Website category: book
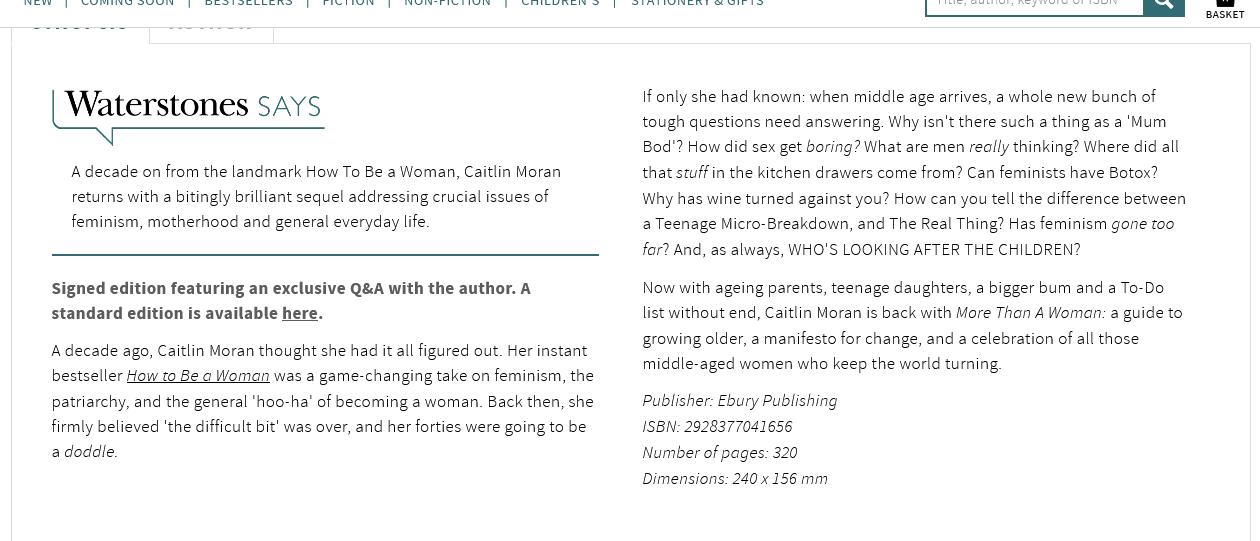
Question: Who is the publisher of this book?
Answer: Ebury Publishing

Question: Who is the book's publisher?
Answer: Ebury Publishing

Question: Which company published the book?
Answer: Ebury Publishing

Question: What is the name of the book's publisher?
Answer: Ebury Publishing

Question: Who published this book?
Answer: Ebury Publishing

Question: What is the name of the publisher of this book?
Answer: Ebury Publishing

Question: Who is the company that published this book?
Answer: Ebury Publishing

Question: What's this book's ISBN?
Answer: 2928377041656

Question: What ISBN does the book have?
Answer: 2928377041656

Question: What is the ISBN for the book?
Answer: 2928377041656

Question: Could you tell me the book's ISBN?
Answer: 2928377041656

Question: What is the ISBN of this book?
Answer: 2928377041656

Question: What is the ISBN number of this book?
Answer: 2928377041656

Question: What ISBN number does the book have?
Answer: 2928377041656

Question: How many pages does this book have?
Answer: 320

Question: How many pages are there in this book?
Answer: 320

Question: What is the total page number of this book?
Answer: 320

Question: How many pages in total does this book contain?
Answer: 320

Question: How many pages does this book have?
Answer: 320

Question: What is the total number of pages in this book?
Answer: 320

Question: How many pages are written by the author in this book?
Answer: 320

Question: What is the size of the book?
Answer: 240 x 156 mm

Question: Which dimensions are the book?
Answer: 240 x 156 mm

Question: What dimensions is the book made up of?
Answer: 240 x 156 mm

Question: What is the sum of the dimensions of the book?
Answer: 240 x 156 mm

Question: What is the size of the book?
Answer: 240 x 156 mm

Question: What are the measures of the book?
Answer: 240 x 156 mm

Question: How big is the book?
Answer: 240 x 156 mm